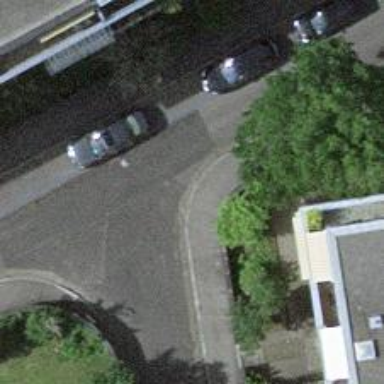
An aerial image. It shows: Kerb barrier.